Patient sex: M
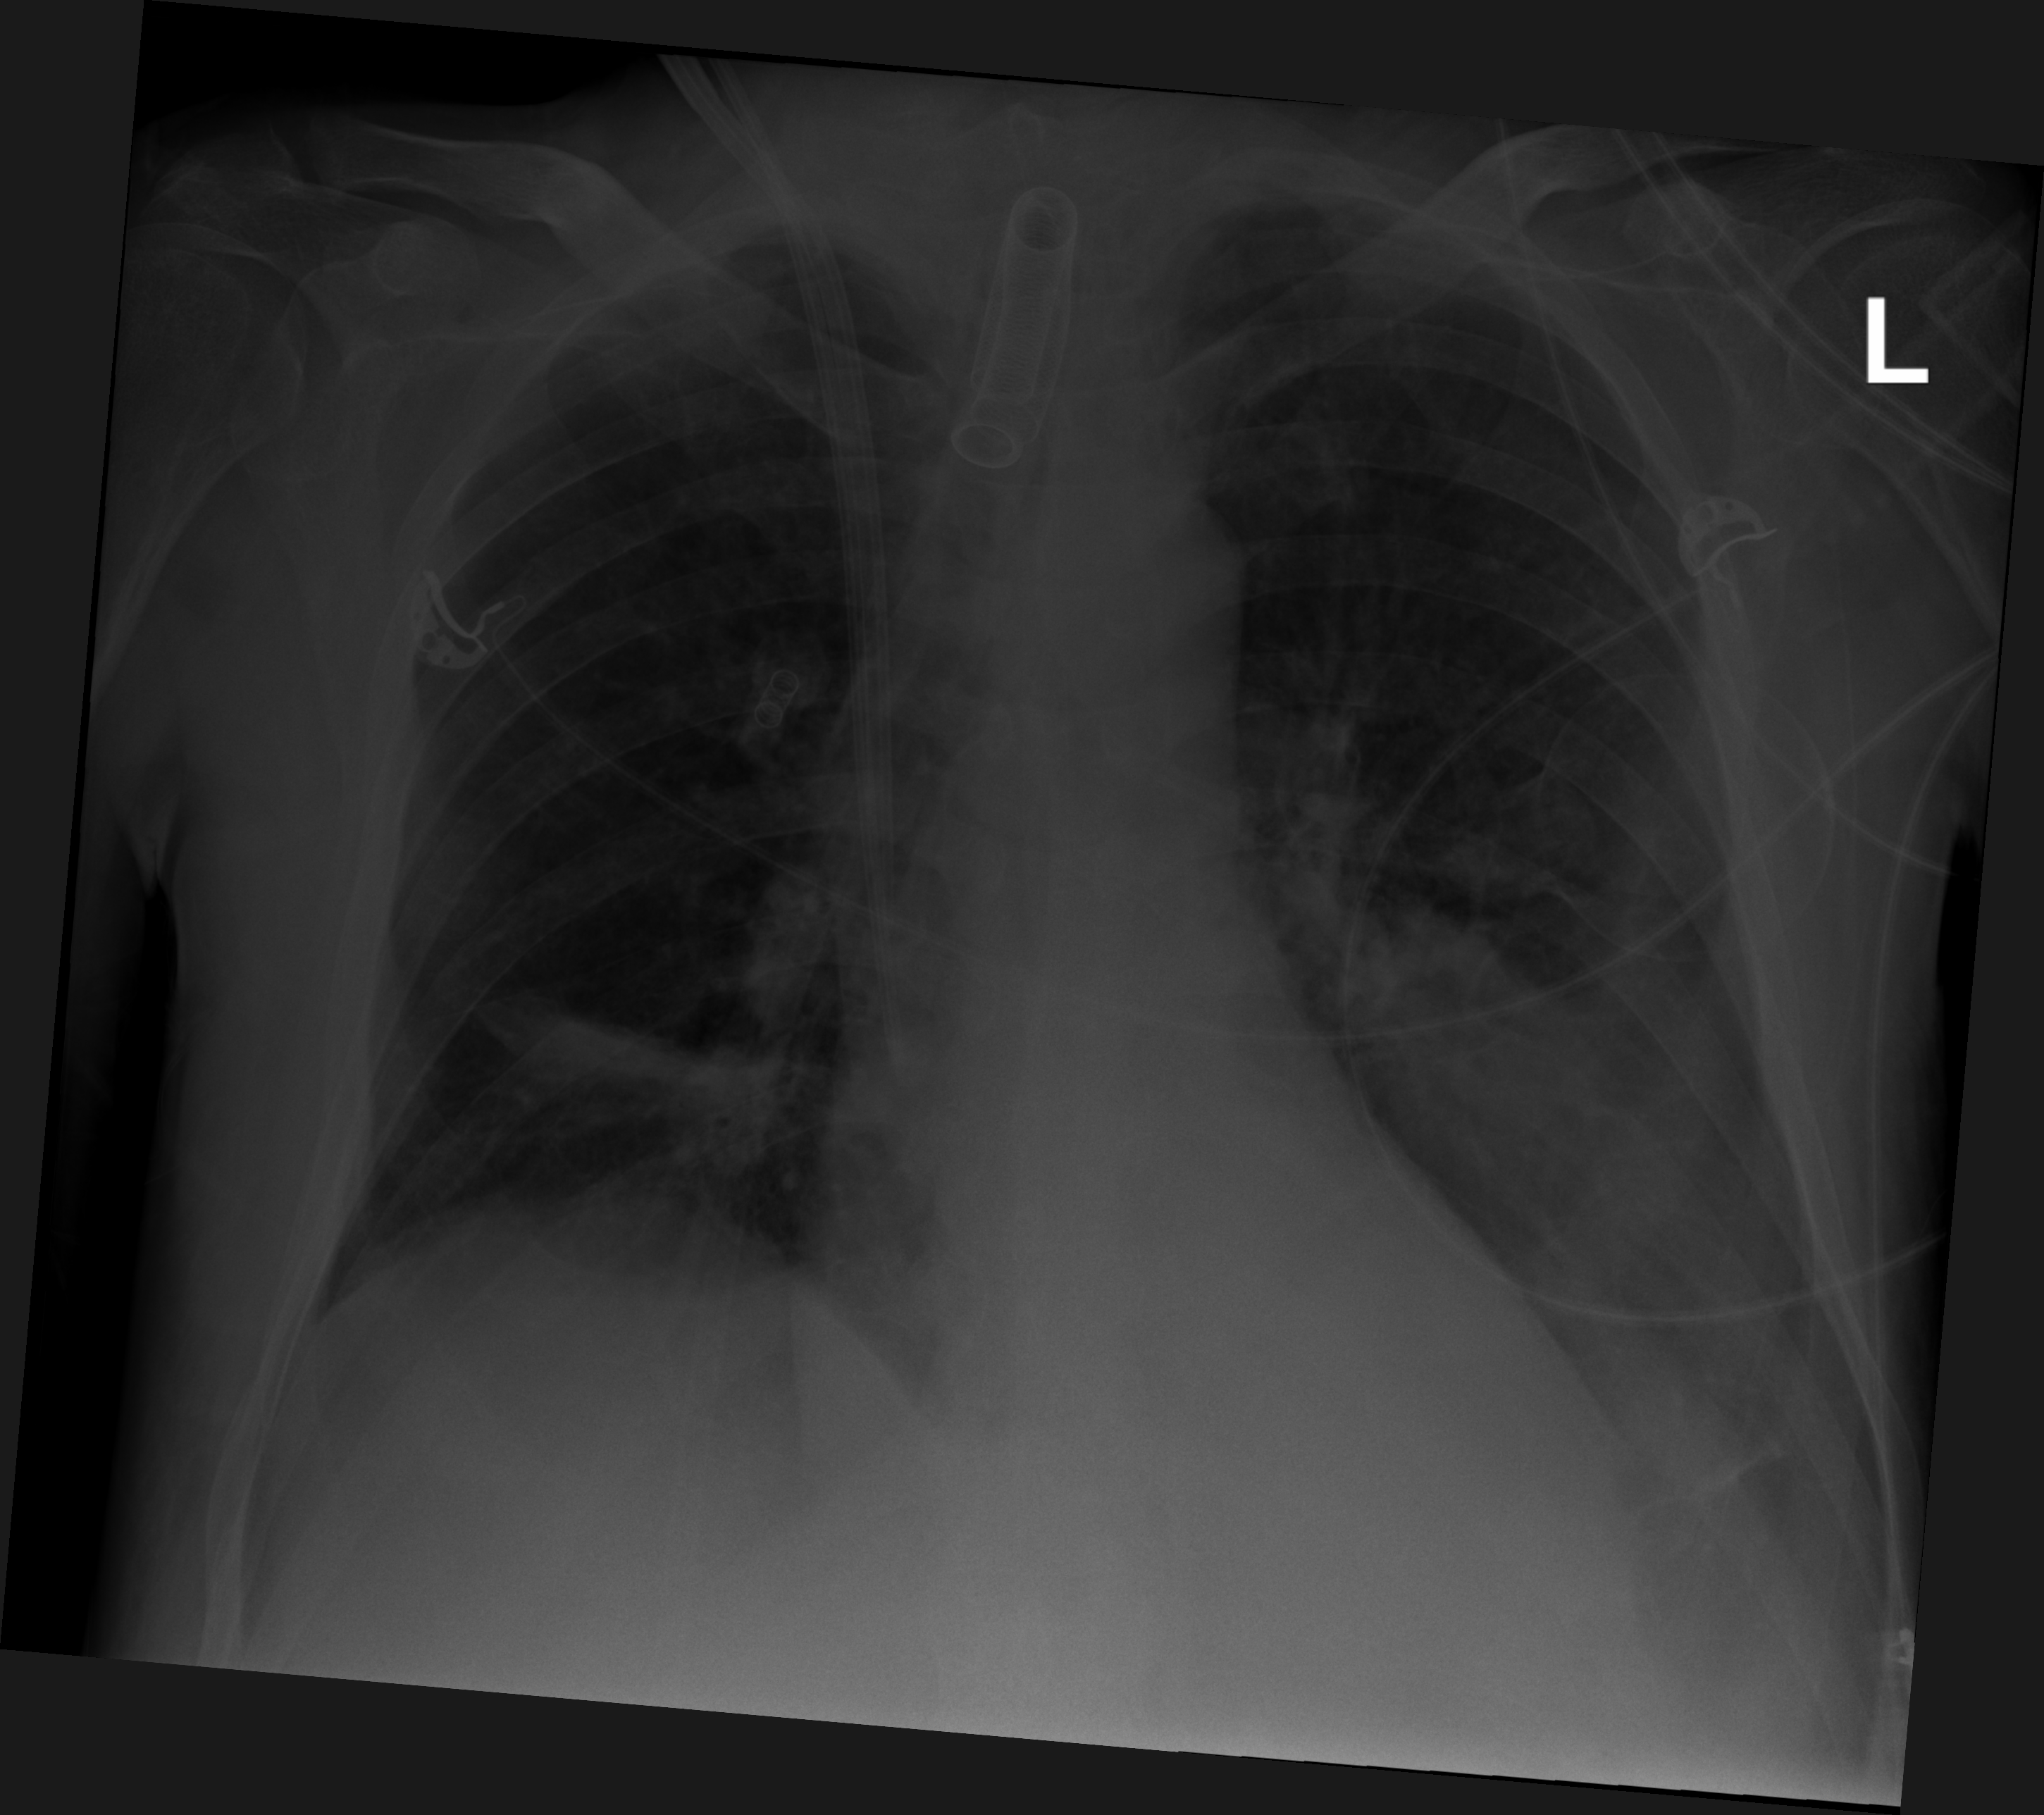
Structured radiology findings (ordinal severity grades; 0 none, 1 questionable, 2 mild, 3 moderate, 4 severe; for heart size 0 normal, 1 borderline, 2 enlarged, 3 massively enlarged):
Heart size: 0
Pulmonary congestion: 1
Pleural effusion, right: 0
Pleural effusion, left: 2
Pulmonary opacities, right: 0
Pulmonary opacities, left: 2
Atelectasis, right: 2
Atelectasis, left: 2